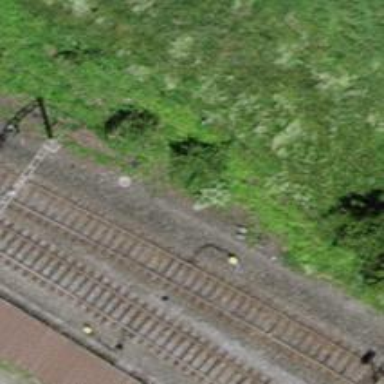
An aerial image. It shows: Single railway track with electrification through contact line.